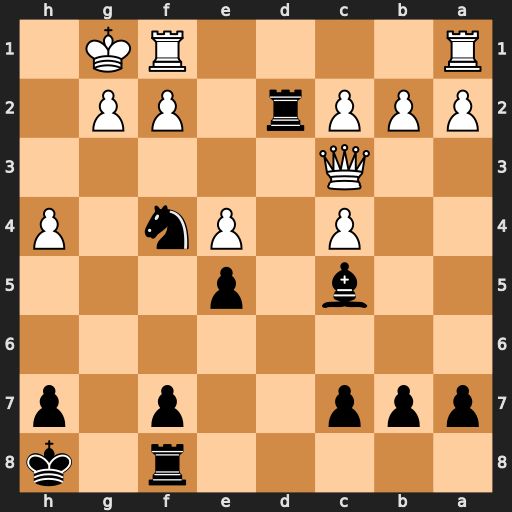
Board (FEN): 5r1k/ppp2p1p/8/2b1p3/2P1Pn1P/2Q5/PPPr1PP1/R4RK1
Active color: b
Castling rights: -
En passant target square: -
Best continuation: Ne2+ Kh2 Nxc3